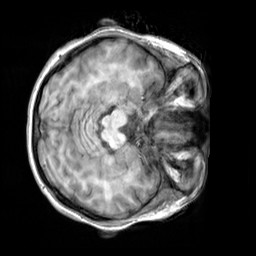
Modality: T1w
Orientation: axial
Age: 21
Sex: female
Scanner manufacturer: siemens
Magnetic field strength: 3 T
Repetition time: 2.3 s
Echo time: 0.00303 s